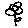
Label: flower